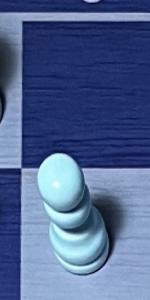
Label: Pawn_White